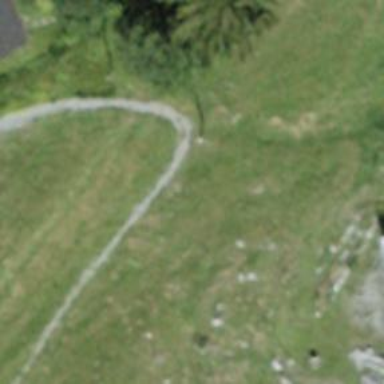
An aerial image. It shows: Path with pebblestone surface.